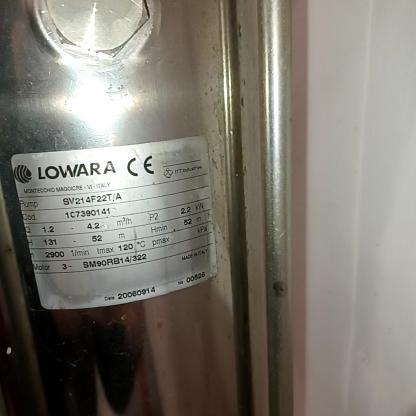
Klasa: tabliczka-znamionowa